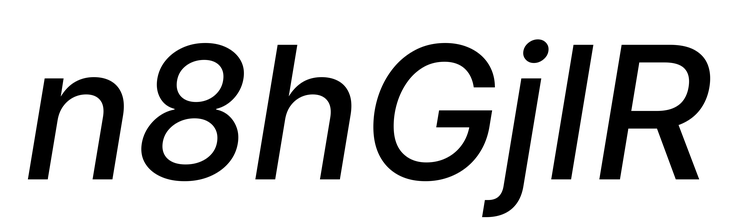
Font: Inter-Italic_Medium_Italic